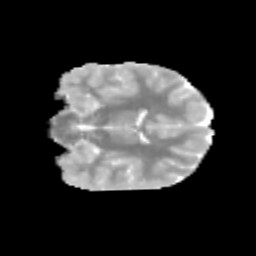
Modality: MD
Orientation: coronal
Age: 11
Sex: female
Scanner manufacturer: siemens
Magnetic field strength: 3 T
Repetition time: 3.8 s
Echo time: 0.07 s